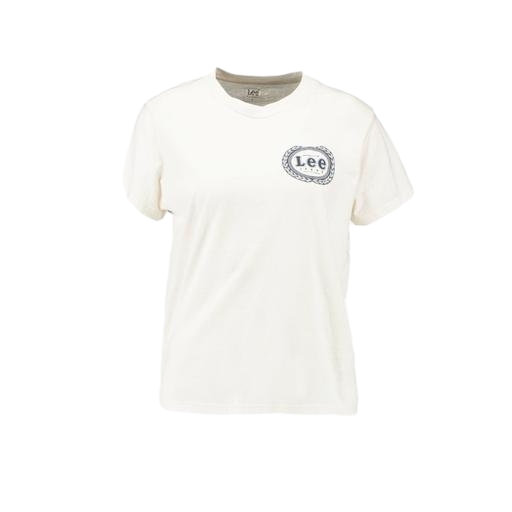
less graphic tee, graphic tee, light ble tee, white background